Question: I have to print the nodes of a binary tree using level order traversal but in spiral form i.e nodes at different level should be printed in spiral form.
for eg: If the tree look like:

The output should be 10 5 20 25 15 6 4.
The algorithm i used is simple and is just a small variation of level order traversal. I just took a variable p.if the variable is equal to 1 than print the order at a given level left to right , if it is -1 print right to left.
'''
void getlevel(struct node *root,int n,int p)
{
if(root==NULL)
return;
if(n==0)
{
printf("%d ",root->info);
return;
}
if(n>0)
{
if(p==1)
{
getlevel(root->left,n-1,p);
getlevel(root->right,n-1,p);
}
if(p==-1)
{
getlevel(root->right,n-1,p);
getlevel(root->left,n-1,p);
}
}
}
'''
I am getting the answer but the worst case complexity is probably O(n^2) in case of skewed tree.
Can there be a better algorithm for this task?..
My entire program is <URL>
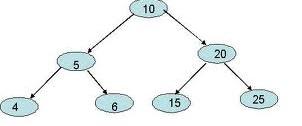
Answer: Yes.
You can do something similar to normal level order traversal.
You have to use two stacks
1. first stack for printing from left to right
2. second stack for printing from right to left.
Start from the root node. Store it's children in one stack. In every iteration, you have nodes of one level in one of the stacks. Print the nodes, and push nodes of next level in other stack. Repeat until your reach the final level.
Time Complexity O(n) and space complexity O(n).